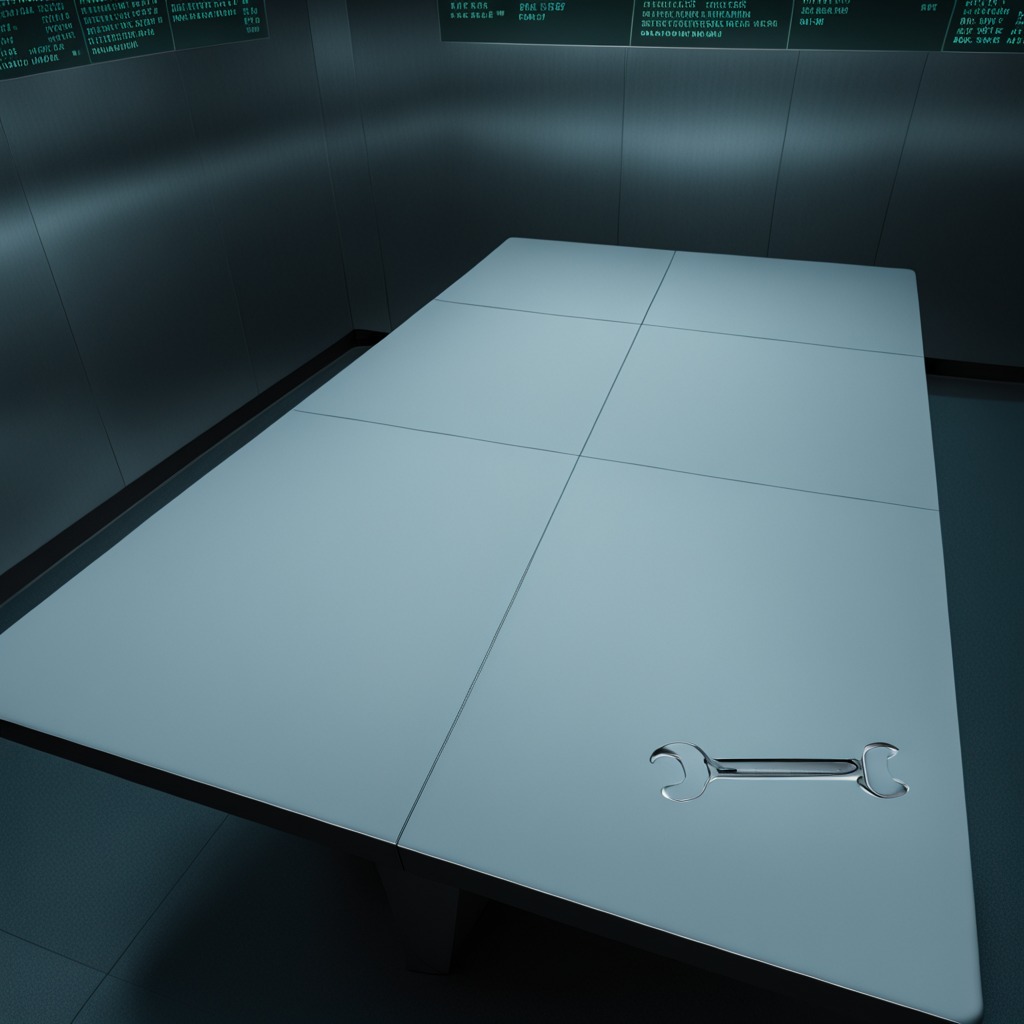
An wrench is lying on a clean empty table in a railway signal maintenance room lit by harsh overhead fluorescents.